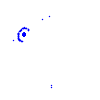
Particle: kaon